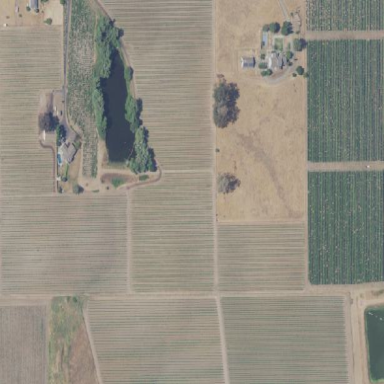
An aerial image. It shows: Vineyard growing grapes.